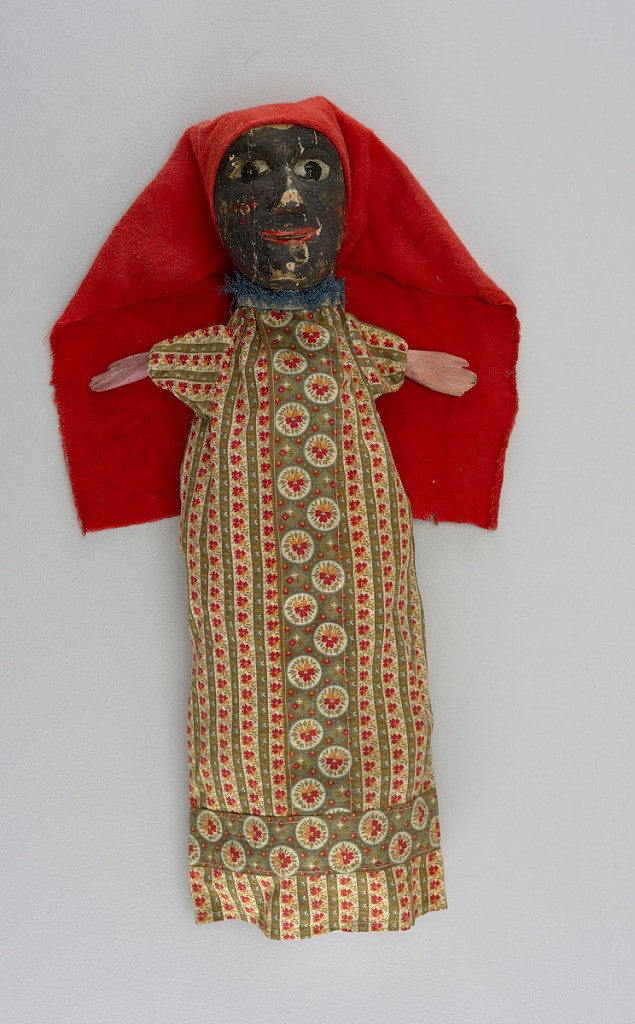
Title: Puppet
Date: late 19th century
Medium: Painted wood, cotton, other materials
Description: A dark skinned woman with red flannel head-cloth and printed cotton dress with blue fringe at the neck.